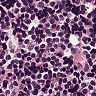
Metastatic tissue present: no